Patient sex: M
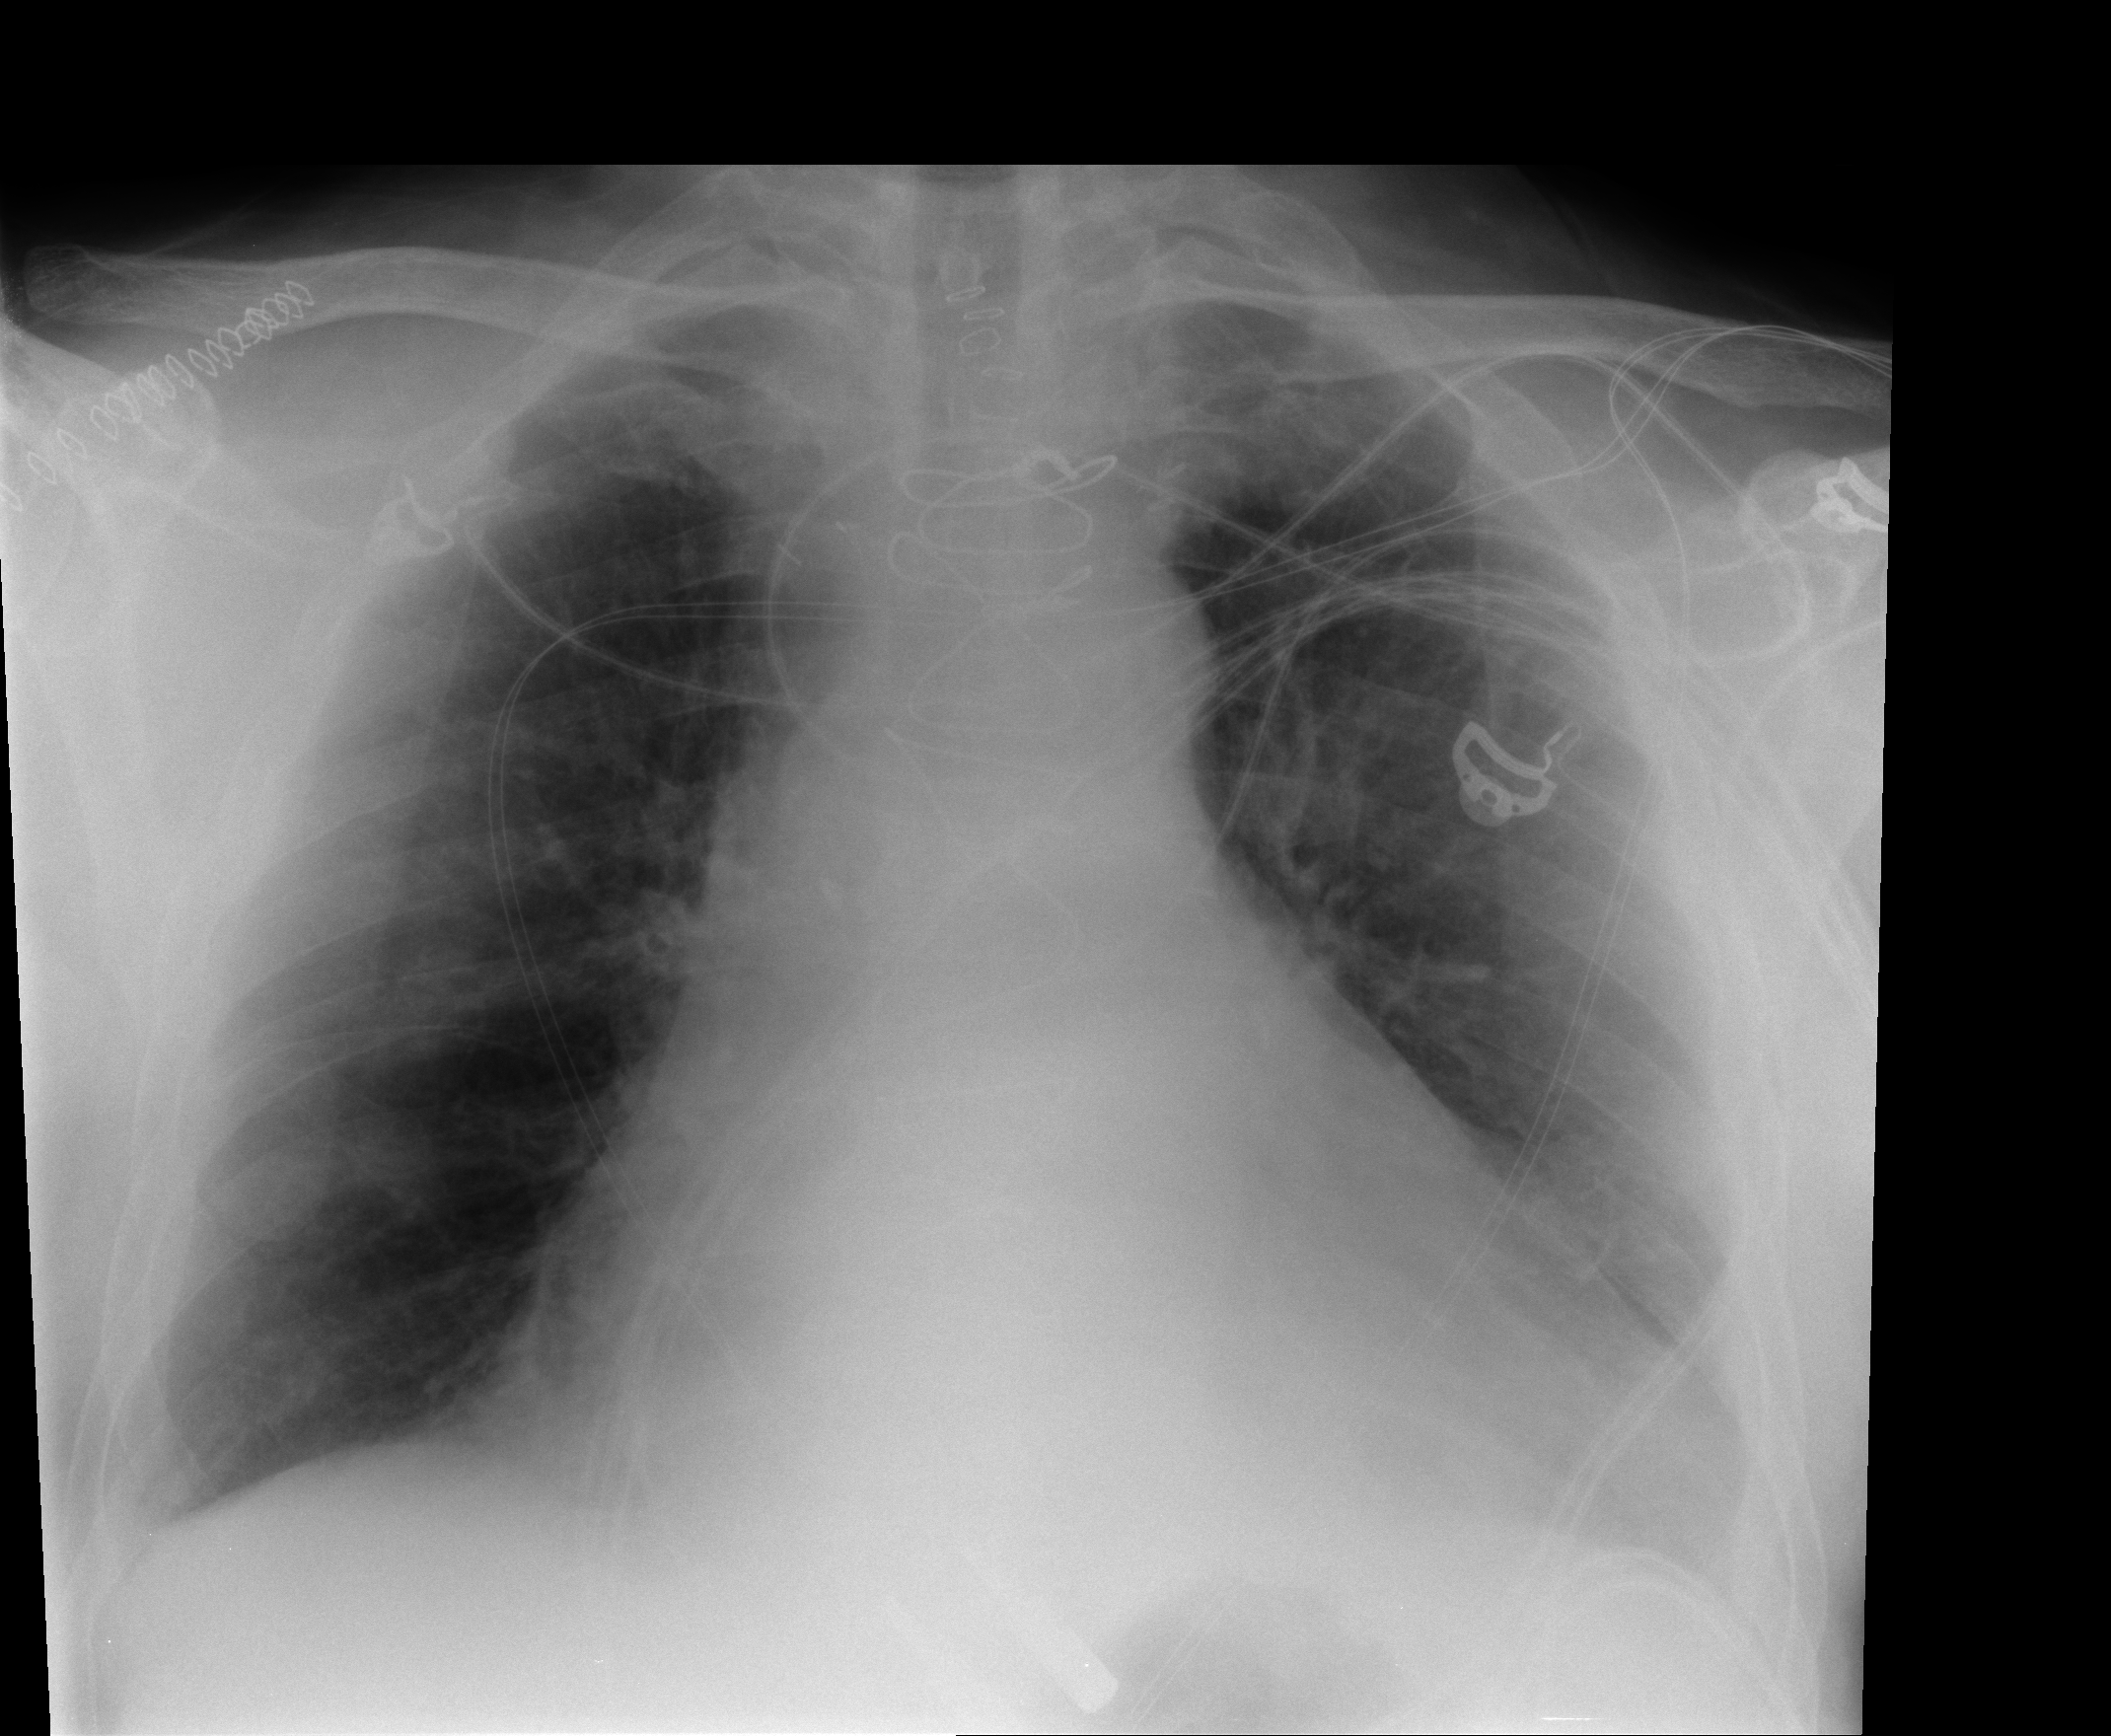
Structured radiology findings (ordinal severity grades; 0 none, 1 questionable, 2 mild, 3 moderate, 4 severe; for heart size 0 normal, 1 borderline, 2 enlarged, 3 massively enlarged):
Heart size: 2
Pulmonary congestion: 2
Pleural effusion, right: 0
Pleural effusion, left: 2
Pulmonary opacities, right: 0
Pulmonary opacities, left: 0
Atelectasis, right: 2
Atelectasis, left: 2